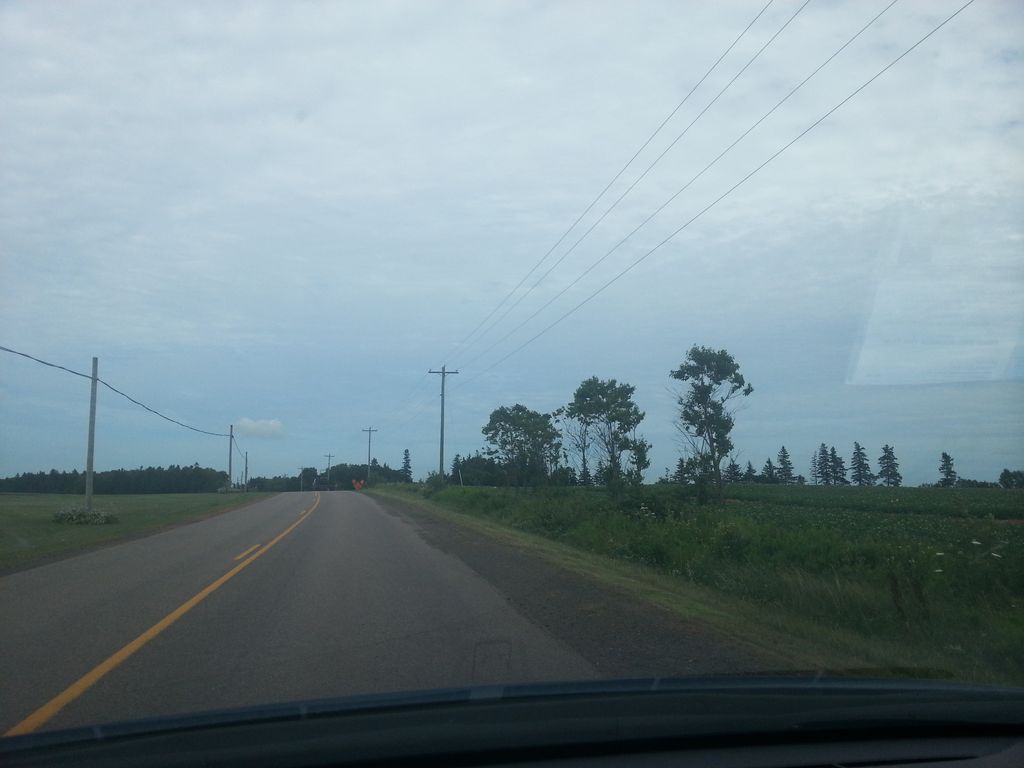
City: charlottetown